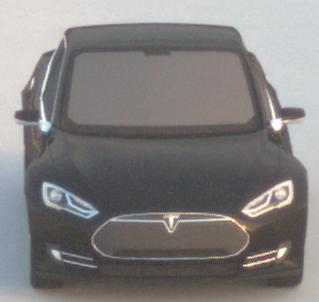
Make: Tesla
Model: Model S 60
Detailed model: Model S
Model produced from: 2013/10
Model produced until: 2014/10
Doors: 5
Color: black
Road condition: dry road
Daytime: sunrise or sunset
Contrast: medium contrast